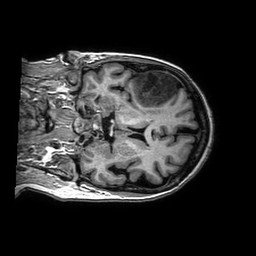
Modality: T1w
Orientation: coronal
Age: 76
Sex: female
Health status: ill
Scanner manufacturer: philips
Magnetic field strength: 3 T
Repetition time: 0.006679 s
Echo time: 0.002998 s